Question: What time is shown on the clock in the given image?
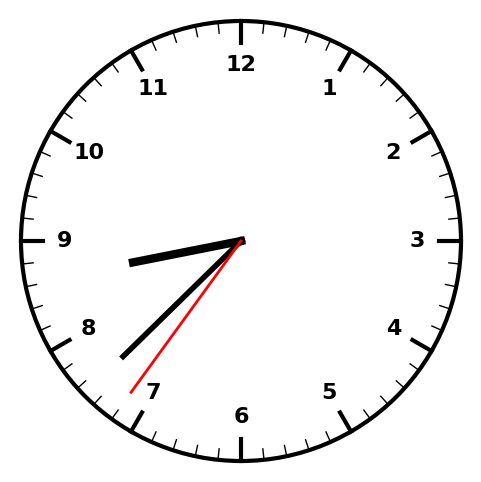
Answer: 08:37:36